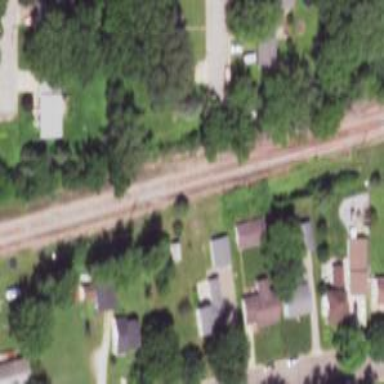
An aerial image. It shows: Railway siding with rails.